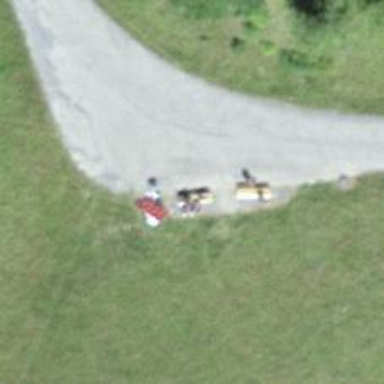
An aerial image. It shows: Bench for seating.